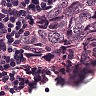
Metastatic tissue present: yes